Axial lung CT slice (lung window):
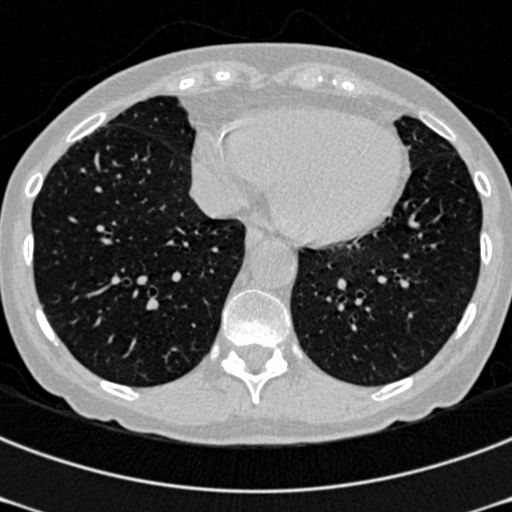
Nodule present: no